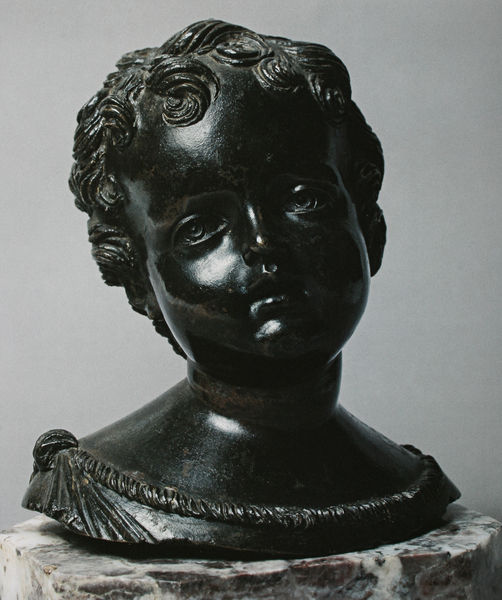
Titel: Büste Johannes des Täufers
Künstler: Severo da Ravenna
Standort: Florenz
Institution: Museo Nazionale del Bargello
Schlagwörter: kopf, schatten, mädchen, ausschnitt, grau, licht, marmor, mund, nase, schwarz, stirn, hemd, jung, wand, augen, gesicht, sockel, stein, bildnis, hals, portrait, porträt, gewand, haare, kind, lichtpunkte, lippen, locke, locken, löckchen, traurig, engel, putto, skulptur, realistisch, büste, glanz, glänzend, kordel, bronze, marmorsockel, plastik, podest, poliert, junge, geneigt, offen, antike, knabe, augenhöhlen, kranz, mythologie, rom, kleinkind, jüngling, toga, eros, antlitz, griechenland, lichtreflex, reflex, amor, guss, tunika, sohn, römisch, bronzeguss, lyrisch, raffael, pausbacken, babyspeck, mädchenkopf, portrát, geneigter kopf, aderung, bronzearbeit, bronzekopf, engelsgesicht, suess, kond, thanatos